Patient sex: F
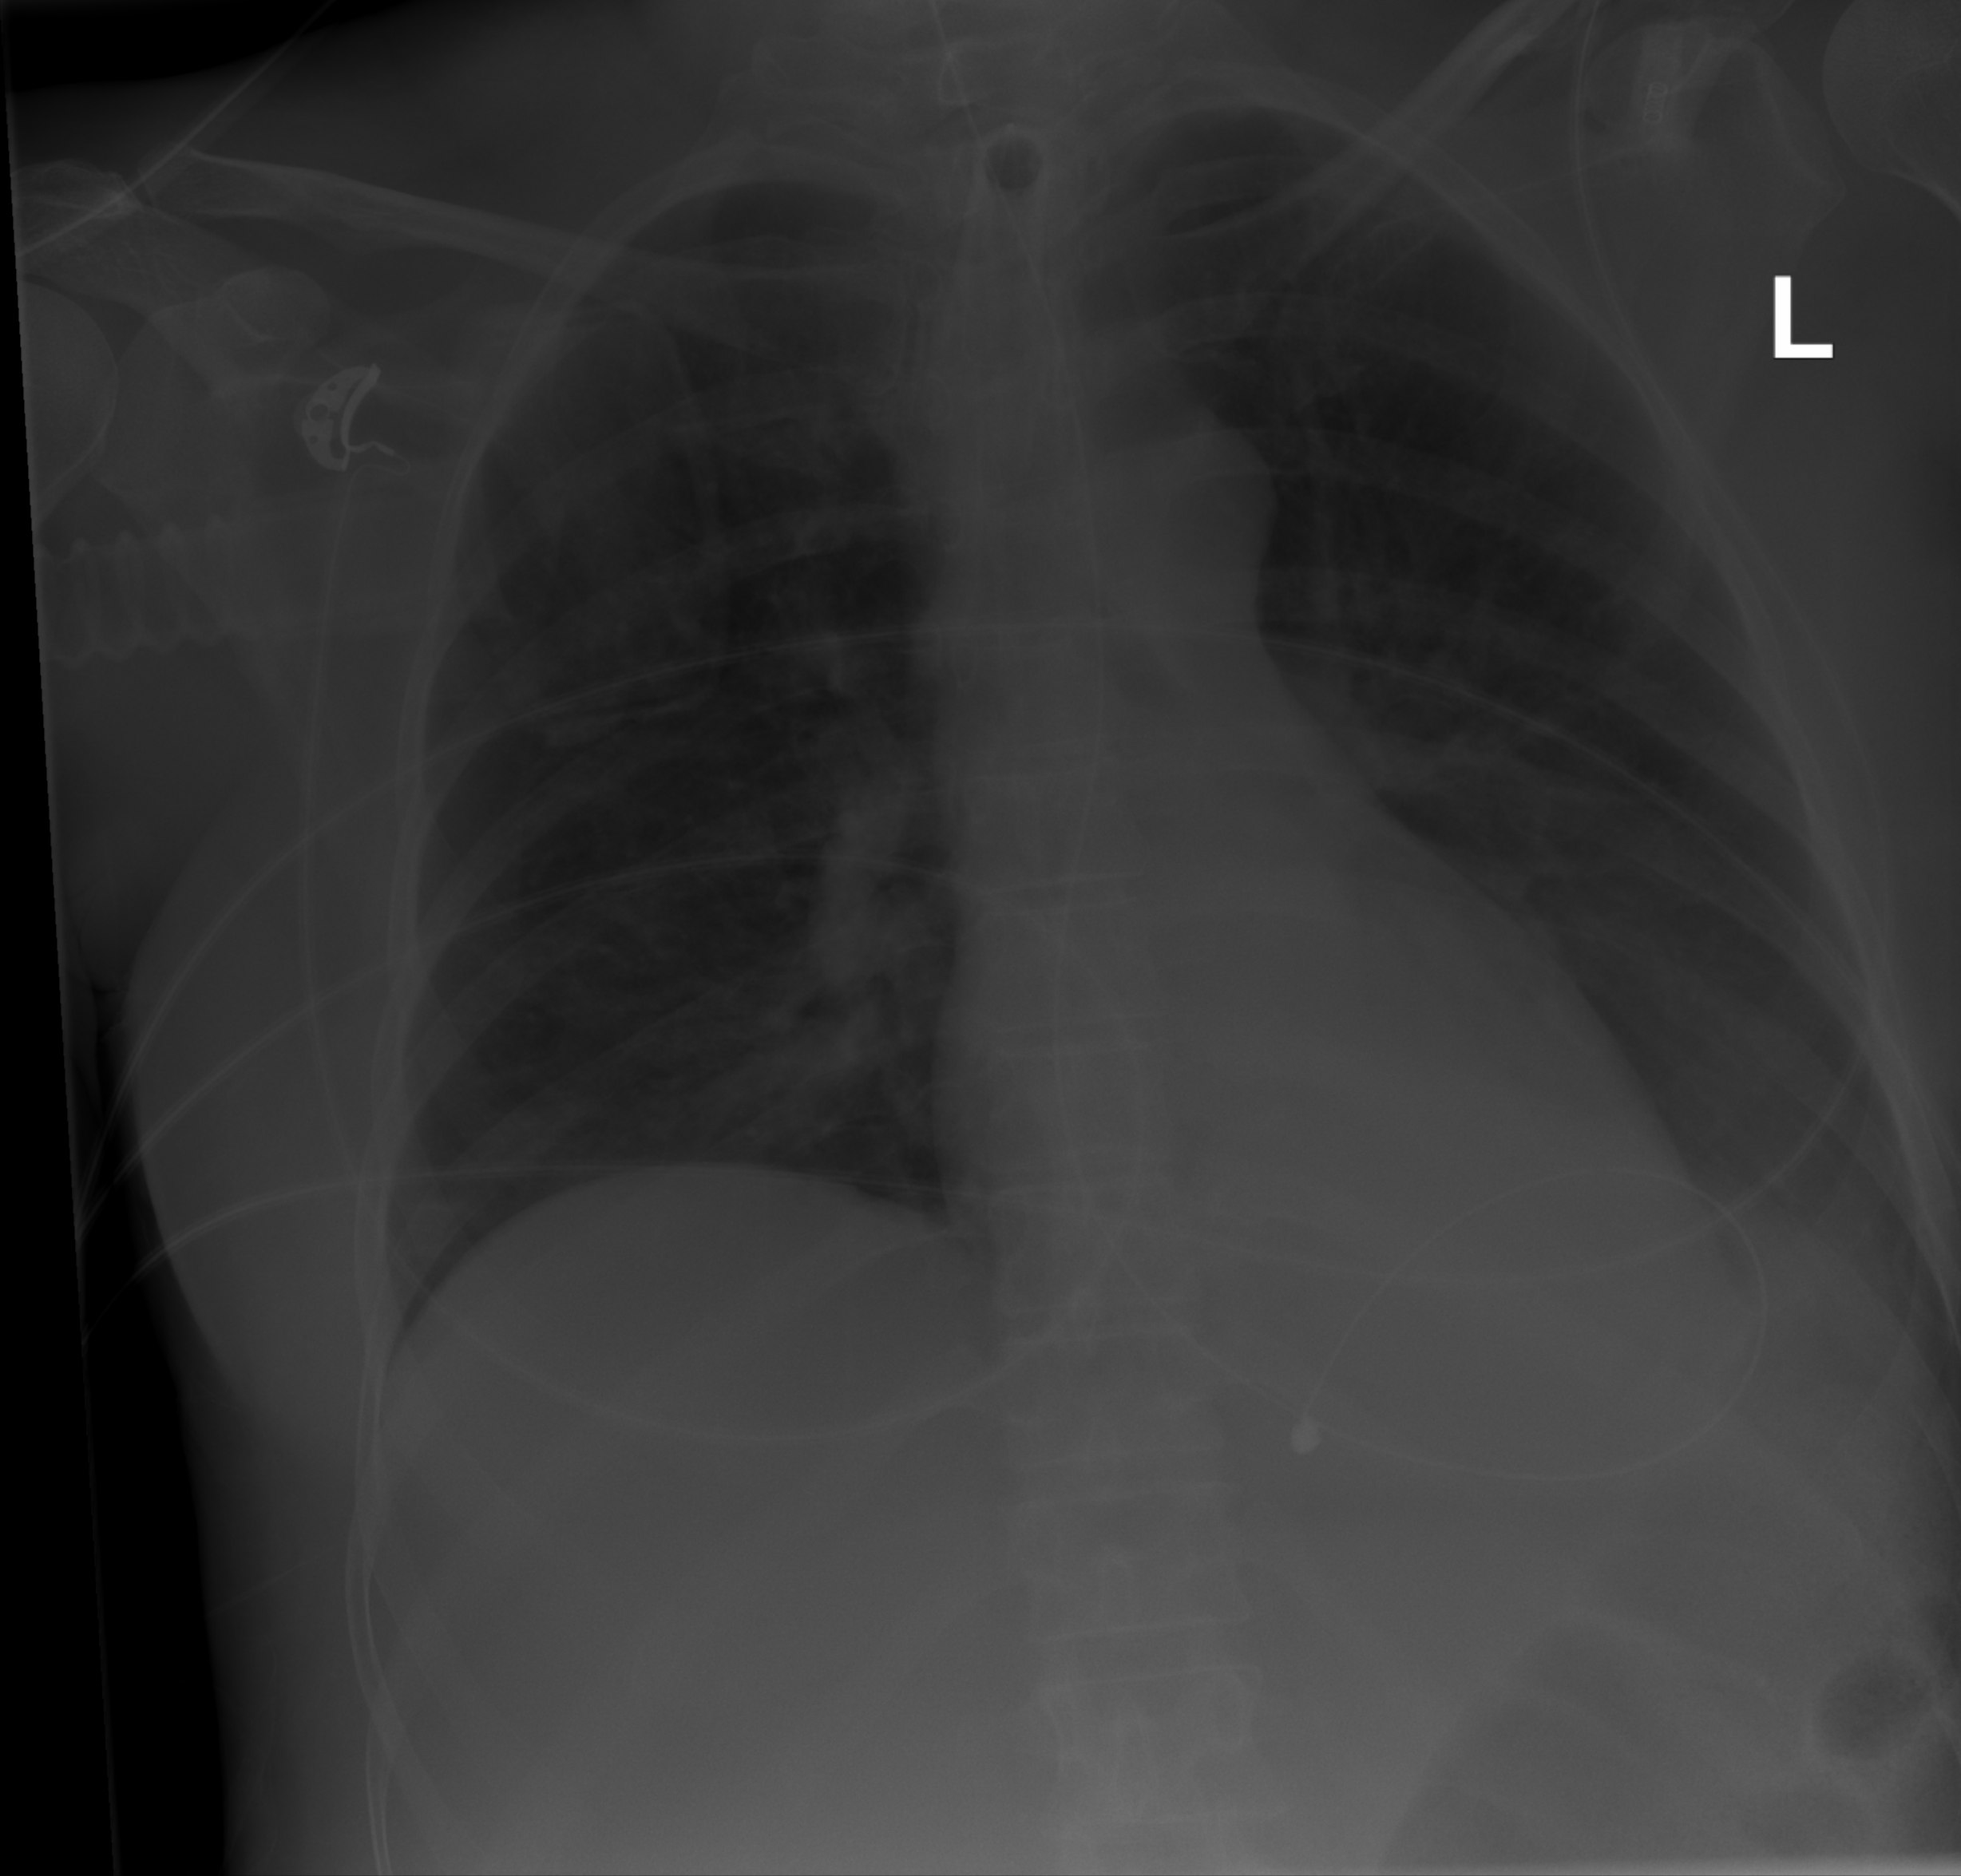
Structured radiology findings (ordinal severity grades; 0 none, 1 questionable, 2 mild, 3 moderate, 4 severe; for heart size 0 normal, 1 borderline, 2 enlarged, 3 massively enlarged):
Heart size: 0
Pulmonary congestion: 1
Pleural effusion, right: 0
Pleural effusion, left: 1
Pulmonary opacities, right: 0
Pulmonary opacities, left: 0
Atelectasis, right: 0
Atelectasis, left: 2